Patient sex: M
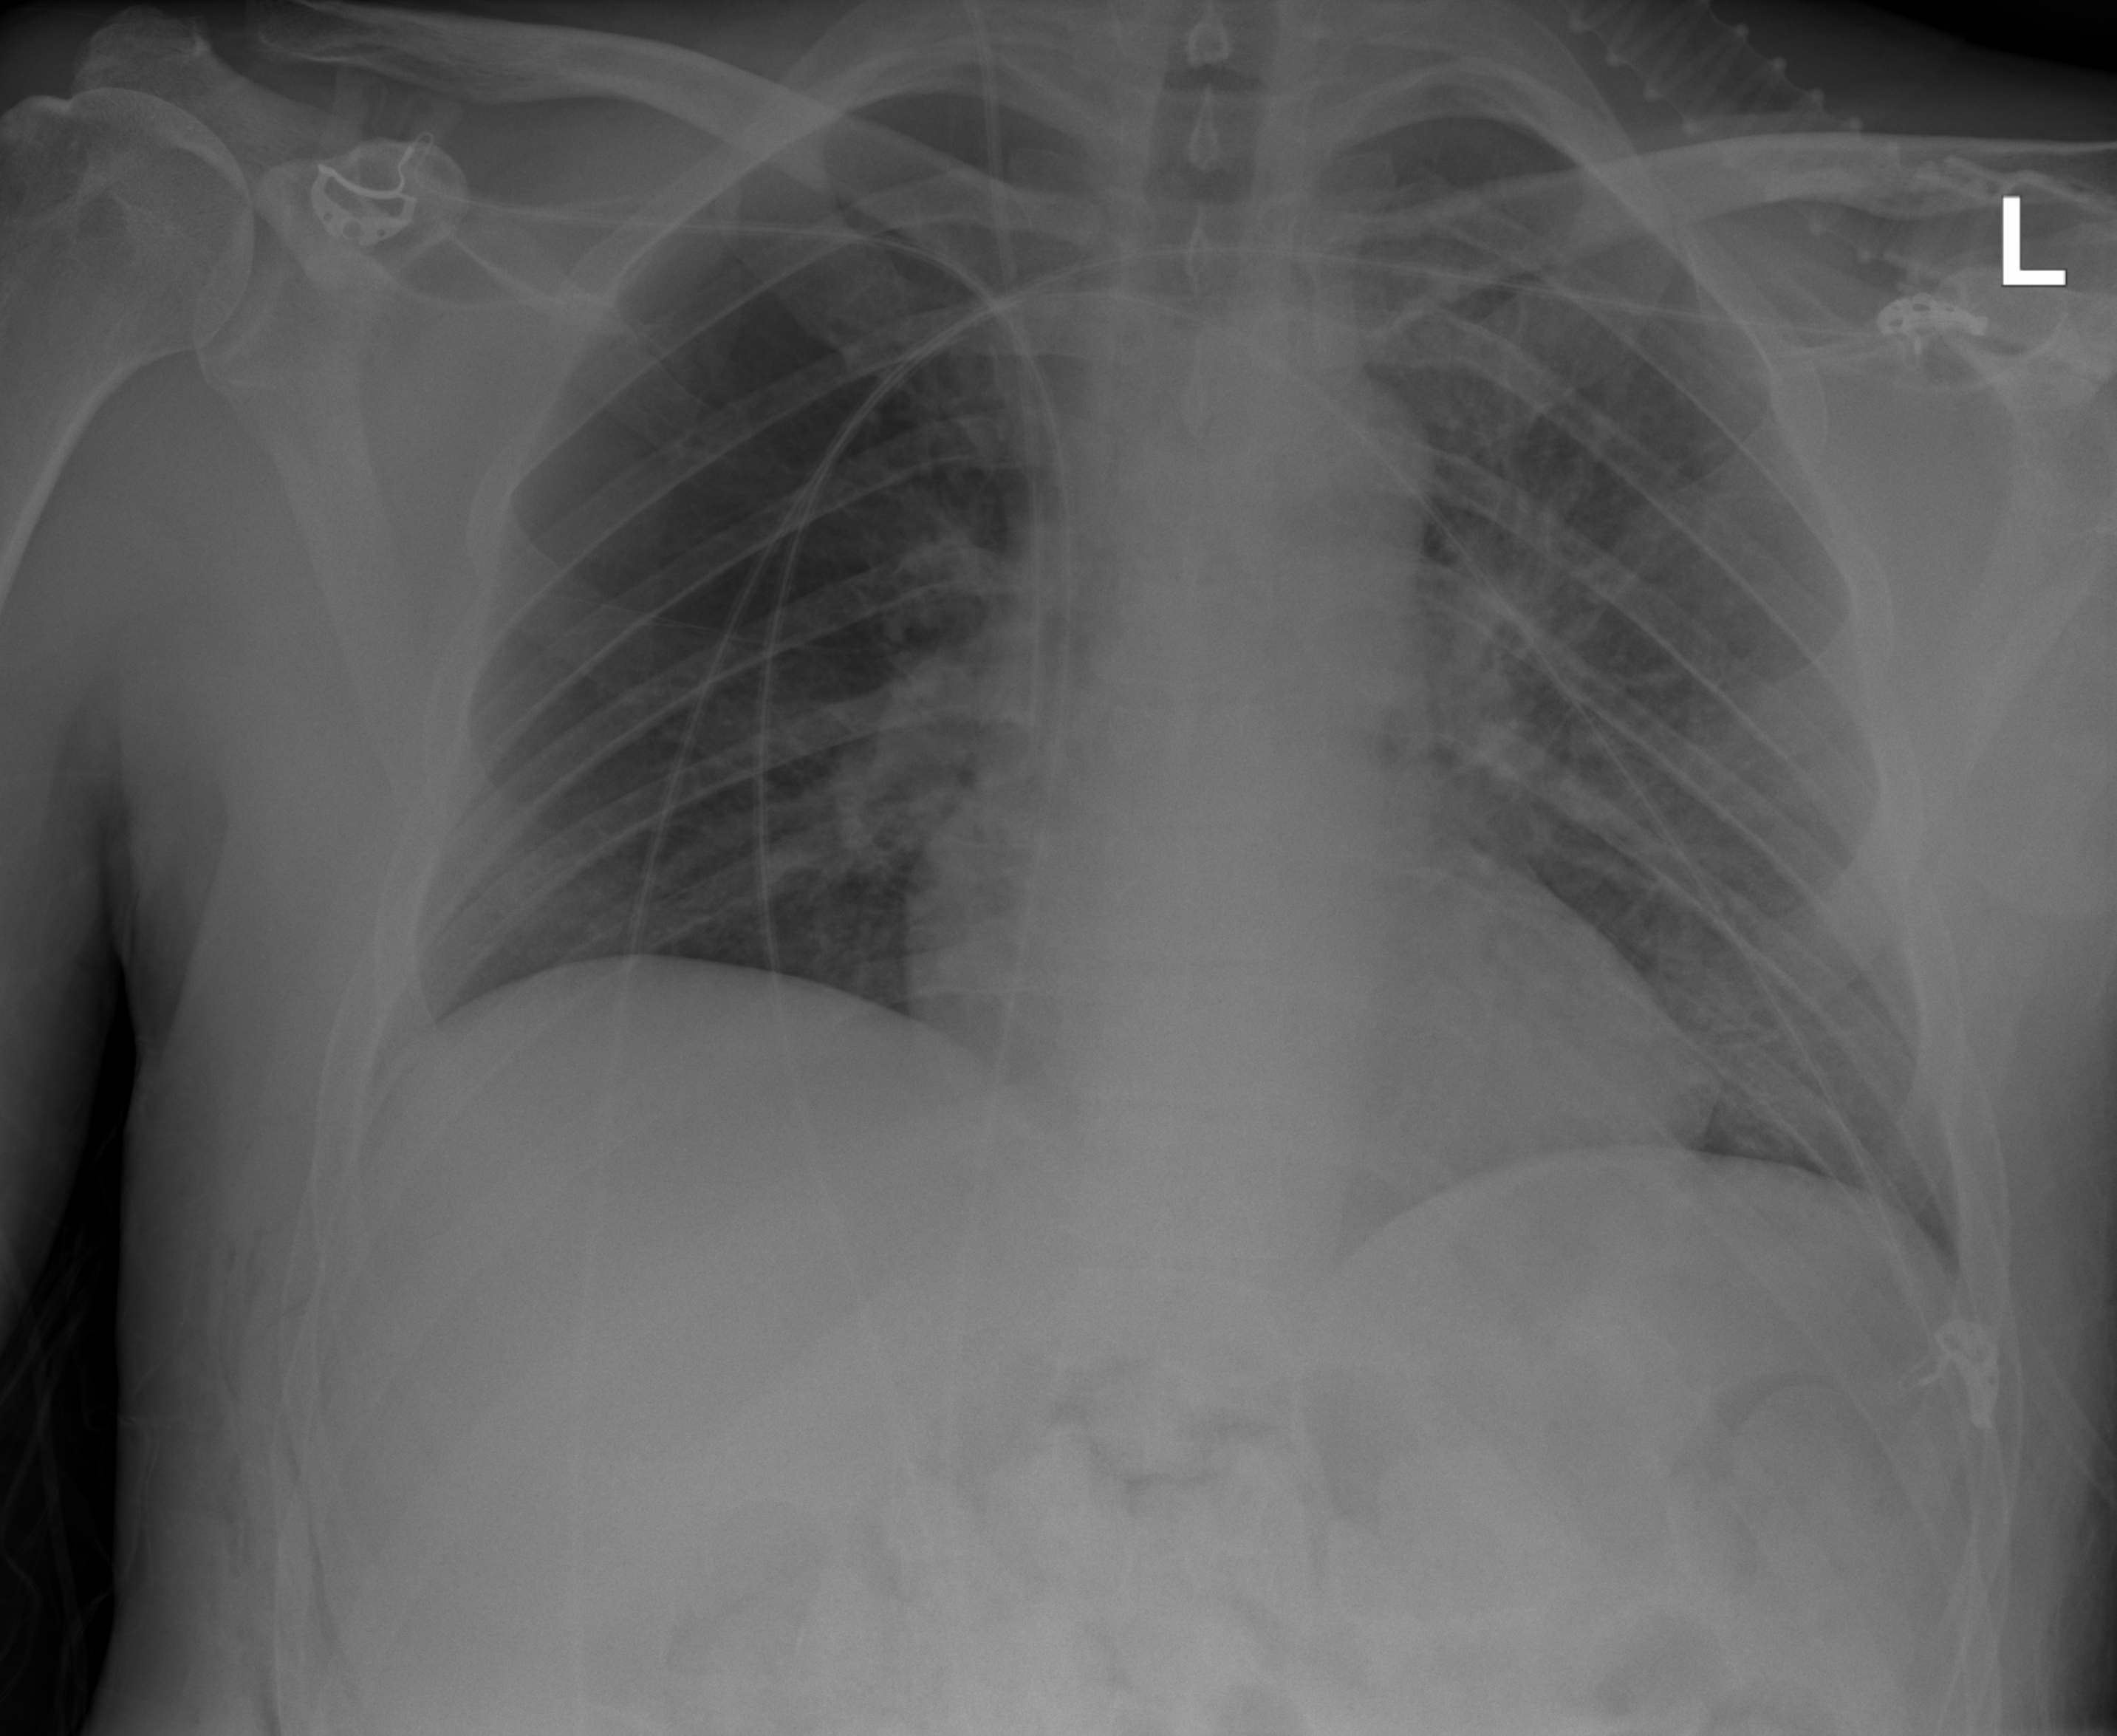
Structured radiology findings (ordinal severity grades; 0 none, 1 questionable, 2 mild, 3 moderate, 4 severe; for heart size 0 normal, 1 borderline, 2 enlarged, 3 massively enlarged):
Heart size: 1
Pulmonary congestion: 2
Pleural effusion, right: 0
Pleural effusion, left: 1
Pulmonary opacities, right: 0
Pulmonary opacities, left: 2
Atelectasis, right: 2
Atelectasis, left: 2